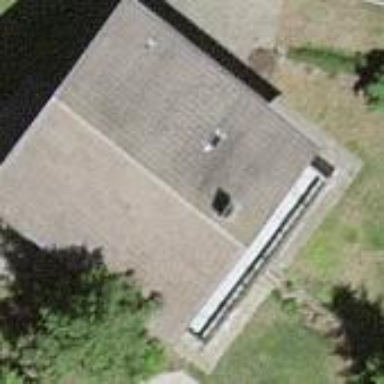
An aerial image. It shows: Simple house.